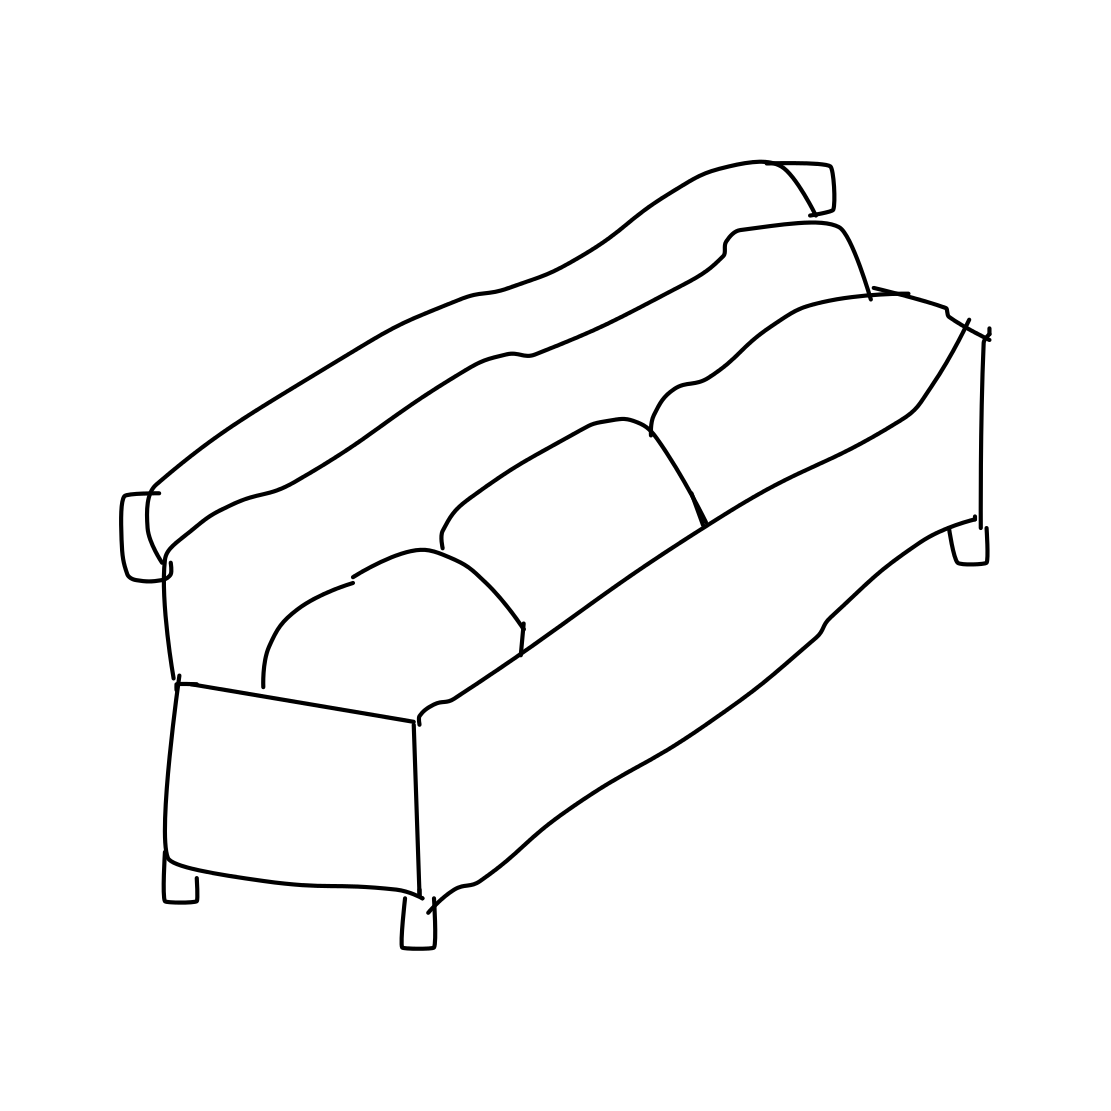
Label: couch